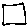
Label: square